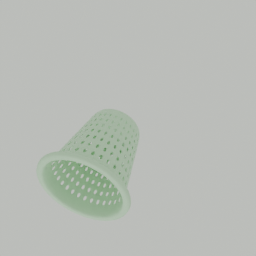
Label: tools